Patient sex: M
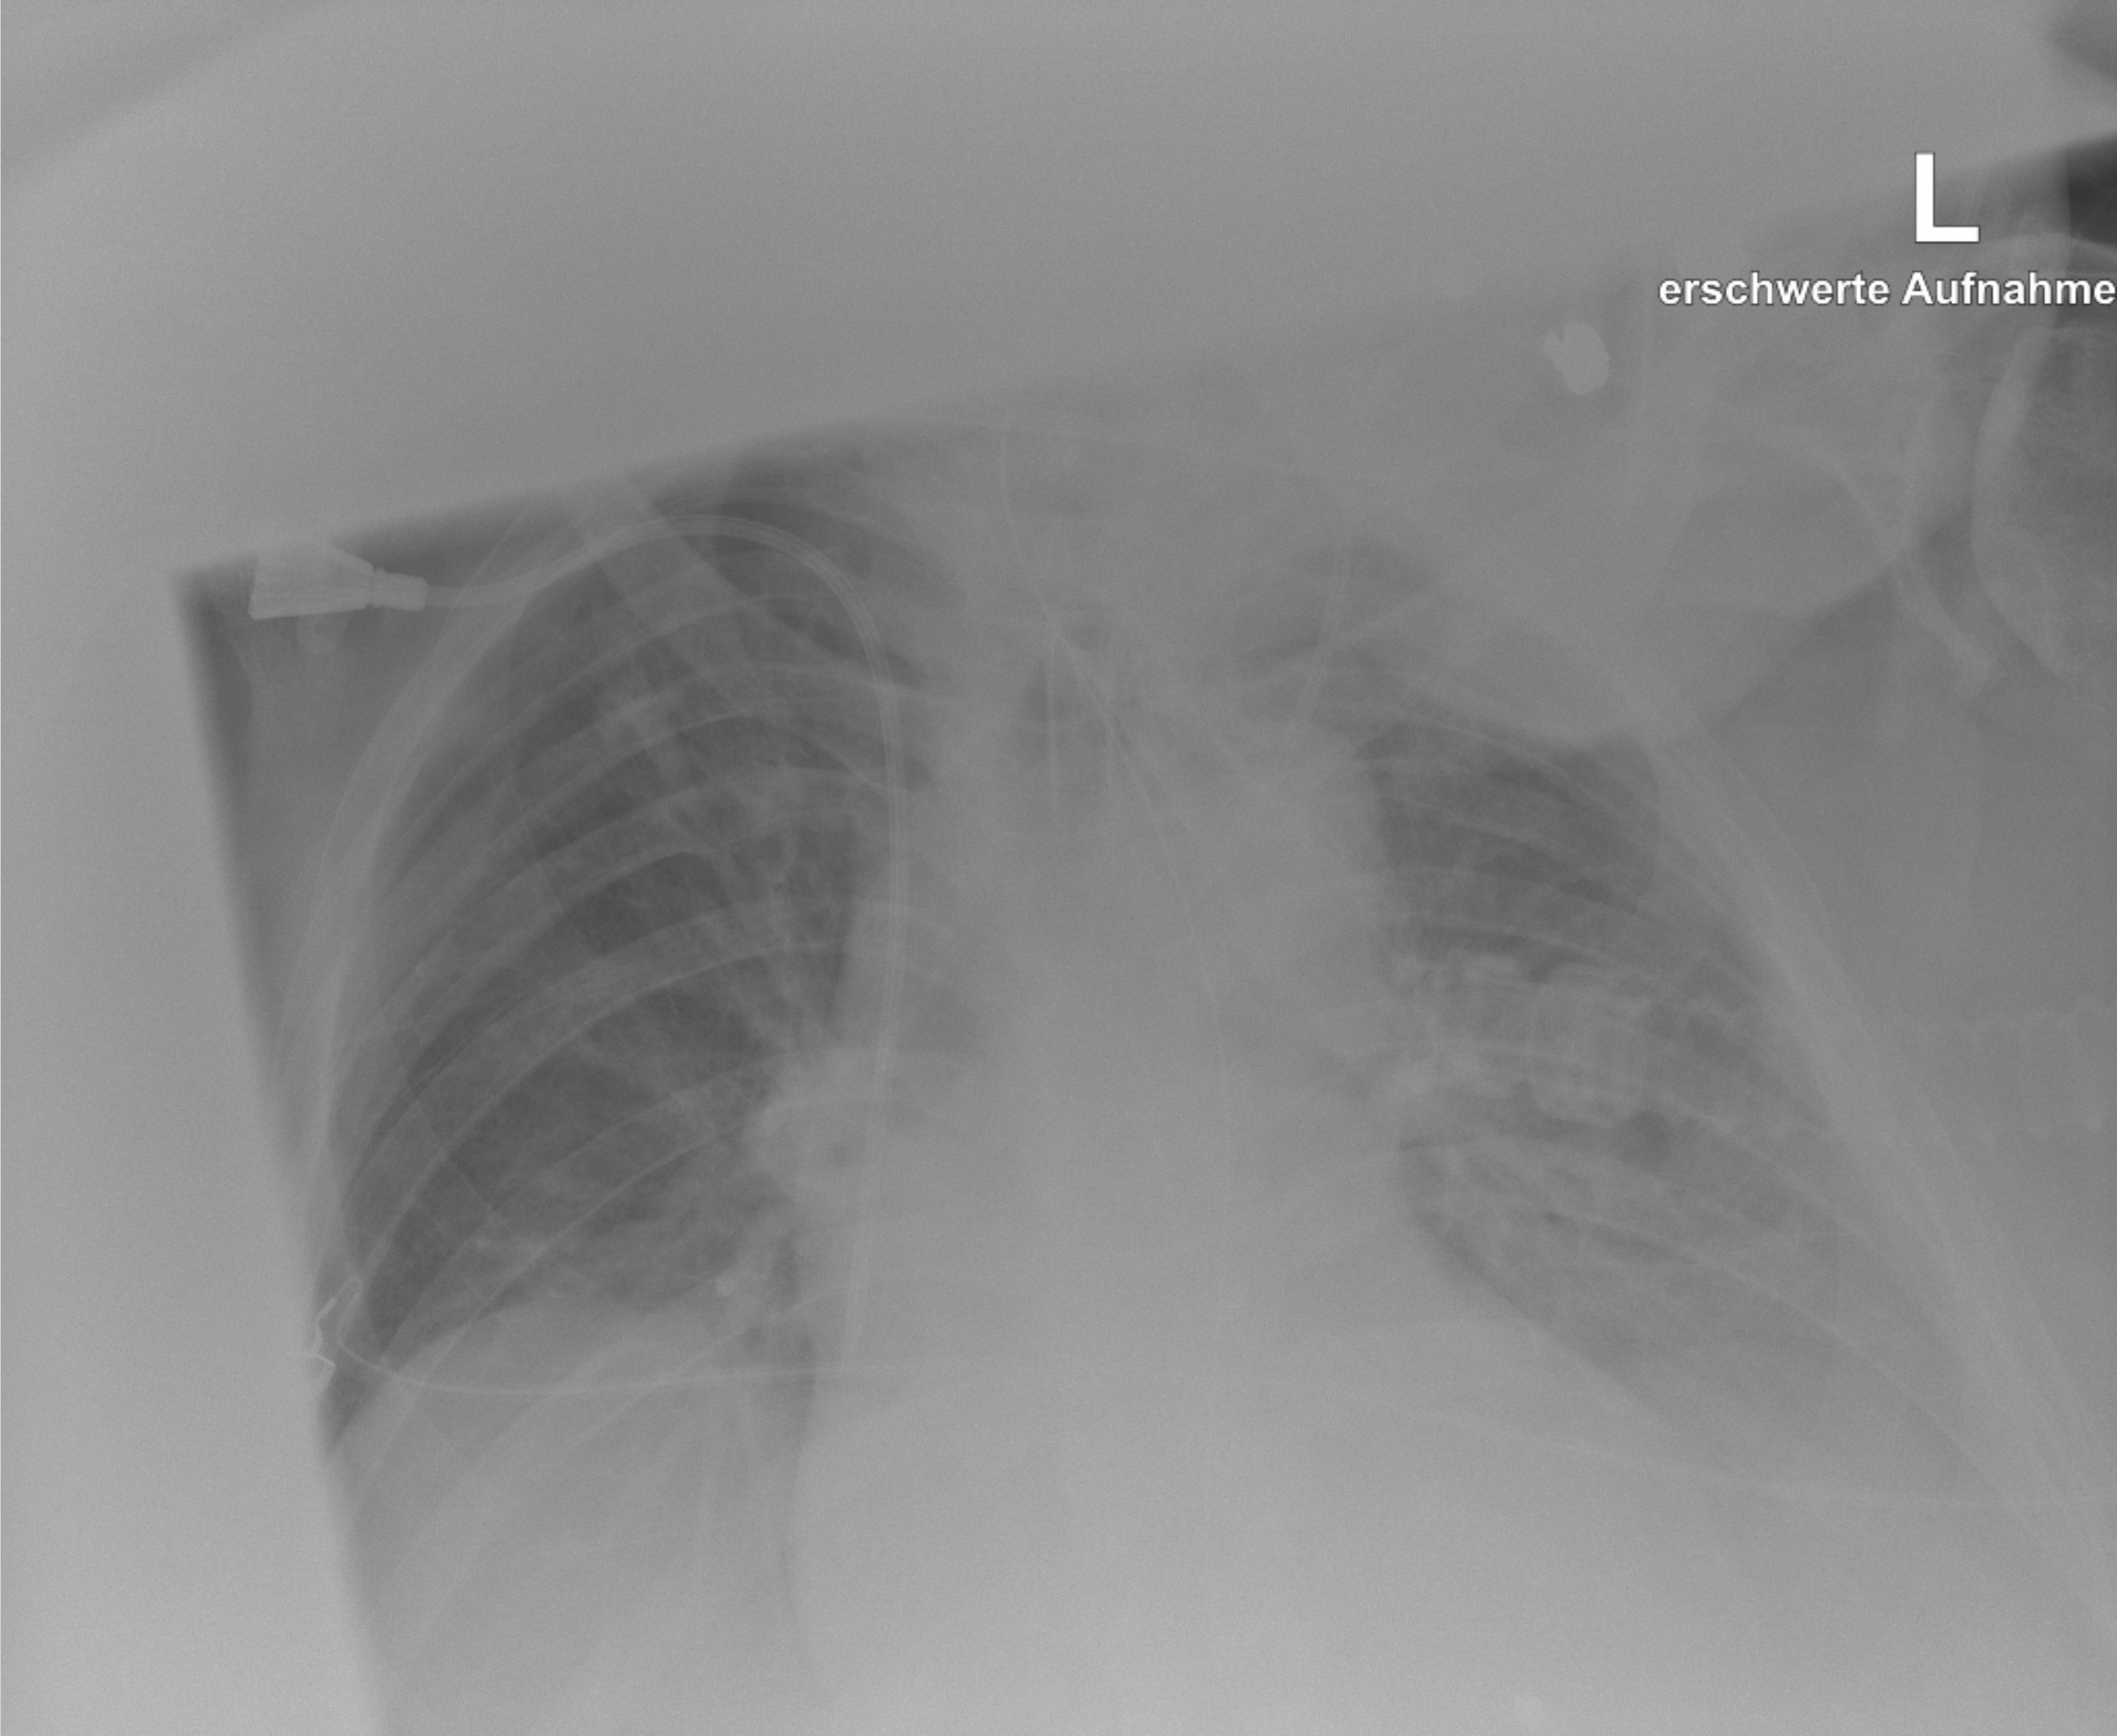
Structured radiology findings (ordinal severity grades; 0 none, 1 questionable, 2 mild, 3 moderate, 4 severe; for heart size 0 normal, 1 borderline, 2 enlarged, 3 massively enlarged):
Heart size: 2
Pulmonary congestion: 0
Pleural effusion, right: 0
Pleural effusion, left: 2
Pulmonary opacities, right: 0
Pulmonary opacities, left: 1
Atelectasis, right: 2
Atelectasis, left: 2